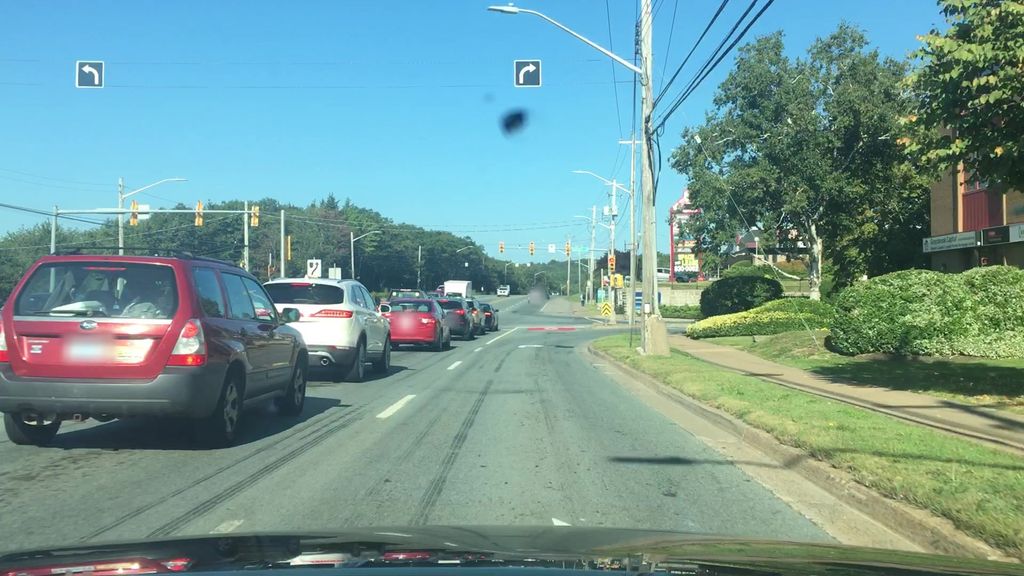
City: halifax